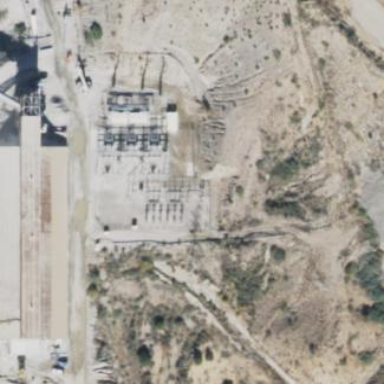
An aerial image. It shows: Power substation.